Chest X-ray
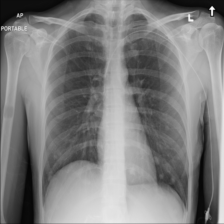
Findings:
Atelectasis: negative
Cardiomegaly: negative
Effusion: negative
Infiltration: negative
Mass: negative
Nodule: negative
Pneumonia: negative
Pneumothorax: negative
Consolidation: negative
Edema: negative
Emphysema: negative
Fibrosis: negative
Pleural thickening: negative
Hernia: negative